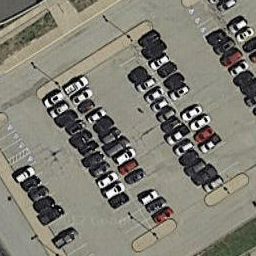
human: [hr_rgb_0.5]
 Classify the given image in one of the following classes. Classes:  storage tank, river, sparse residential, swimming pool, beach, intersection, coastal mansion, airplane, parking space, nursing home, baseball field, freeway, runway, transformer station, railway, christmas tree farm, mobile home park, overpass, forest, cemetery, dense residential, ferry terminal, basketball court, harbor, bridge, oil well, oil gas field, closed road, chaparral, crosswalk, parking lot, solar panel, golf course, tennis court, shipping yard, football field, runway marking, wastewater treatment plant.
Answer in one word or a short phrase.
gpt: parking lot